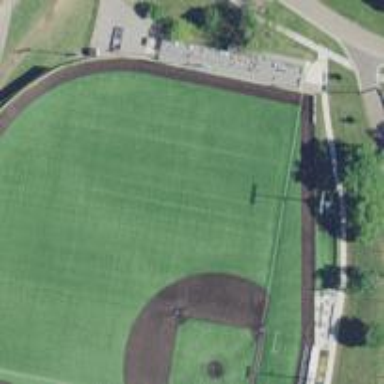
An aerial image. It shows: Recreation ground with baseball pitch.